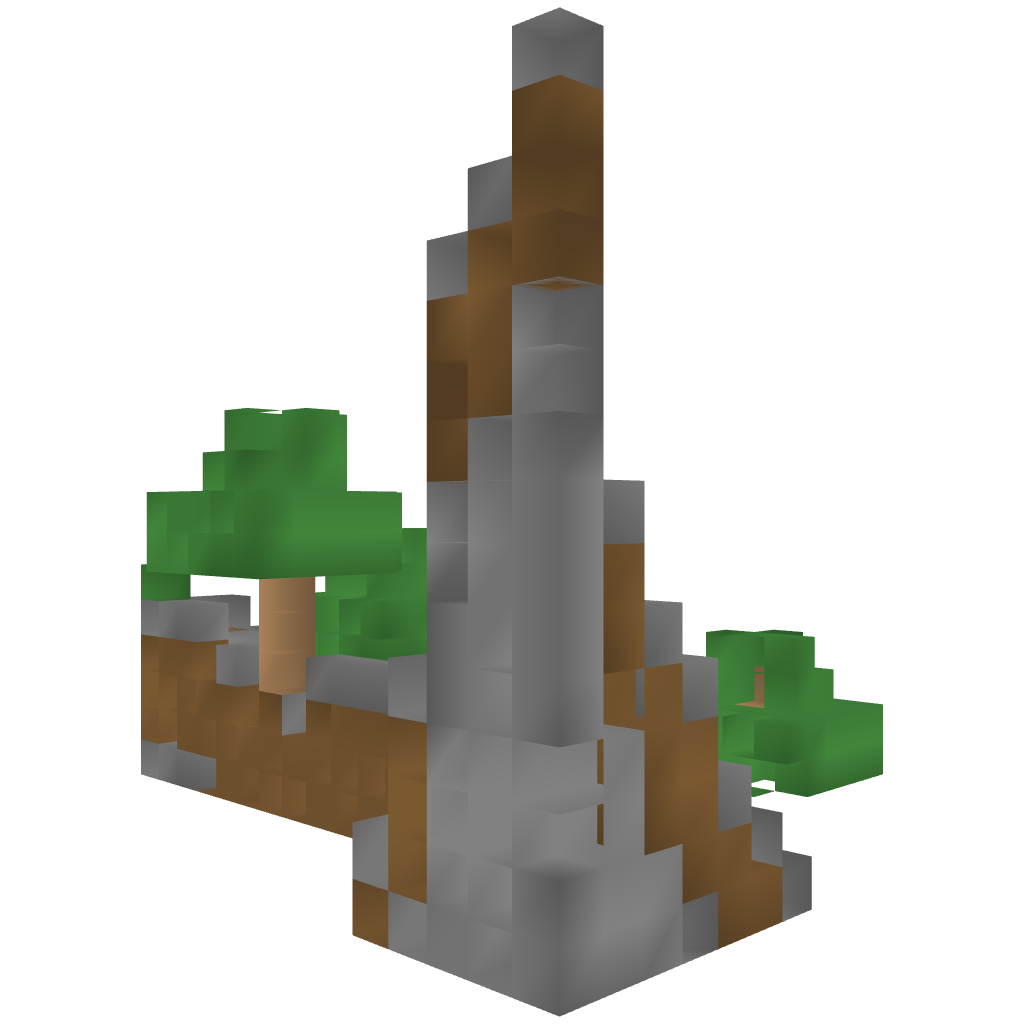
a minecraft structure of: Force a modern house made by Webisod bad low quality